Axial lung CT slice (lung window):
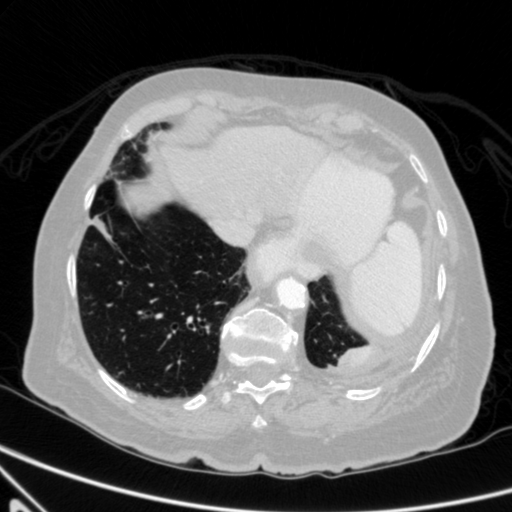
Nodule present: no